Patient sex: M
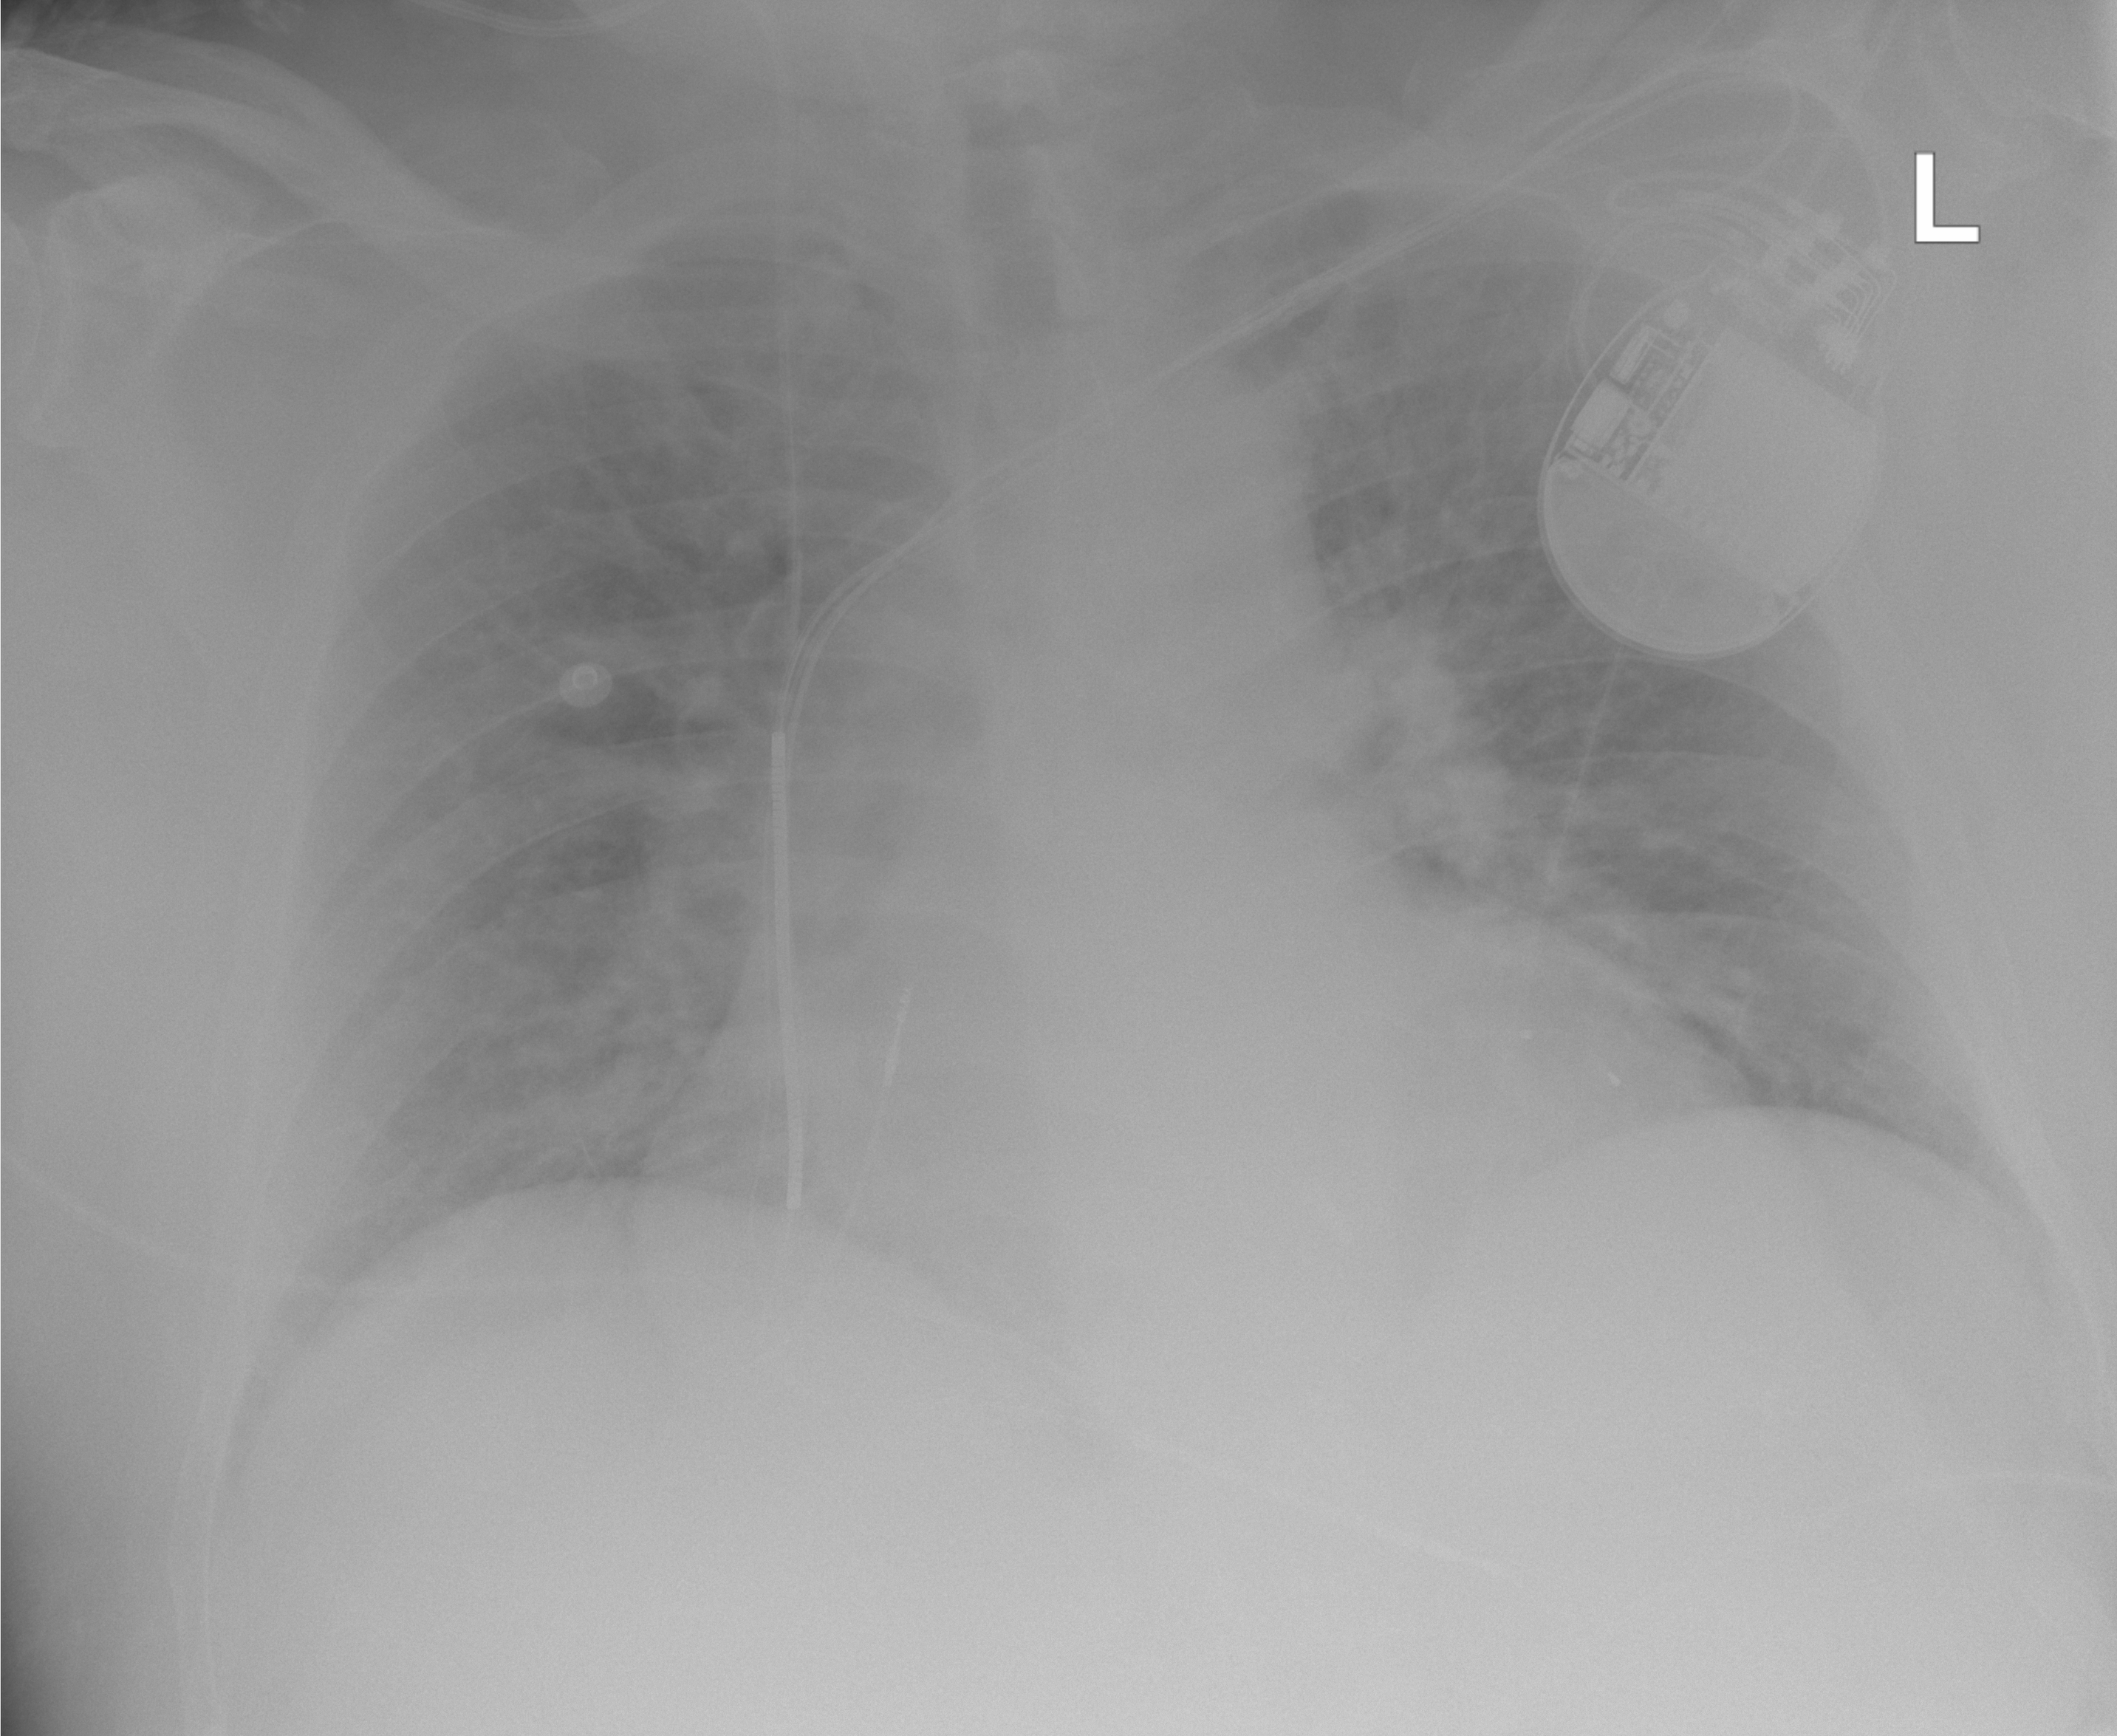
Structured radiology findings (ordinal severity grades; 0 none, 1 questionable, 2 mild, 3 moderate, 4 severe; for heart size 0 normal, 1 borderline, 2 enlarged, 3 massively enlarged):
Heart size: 0
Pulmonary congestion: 3
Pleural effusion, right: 0
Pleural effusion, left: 0
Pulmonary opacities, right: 0
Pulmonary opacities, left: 0
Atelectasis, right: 0
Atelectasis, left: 0